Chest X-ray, PA view. Patient: 56 years old, sex M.
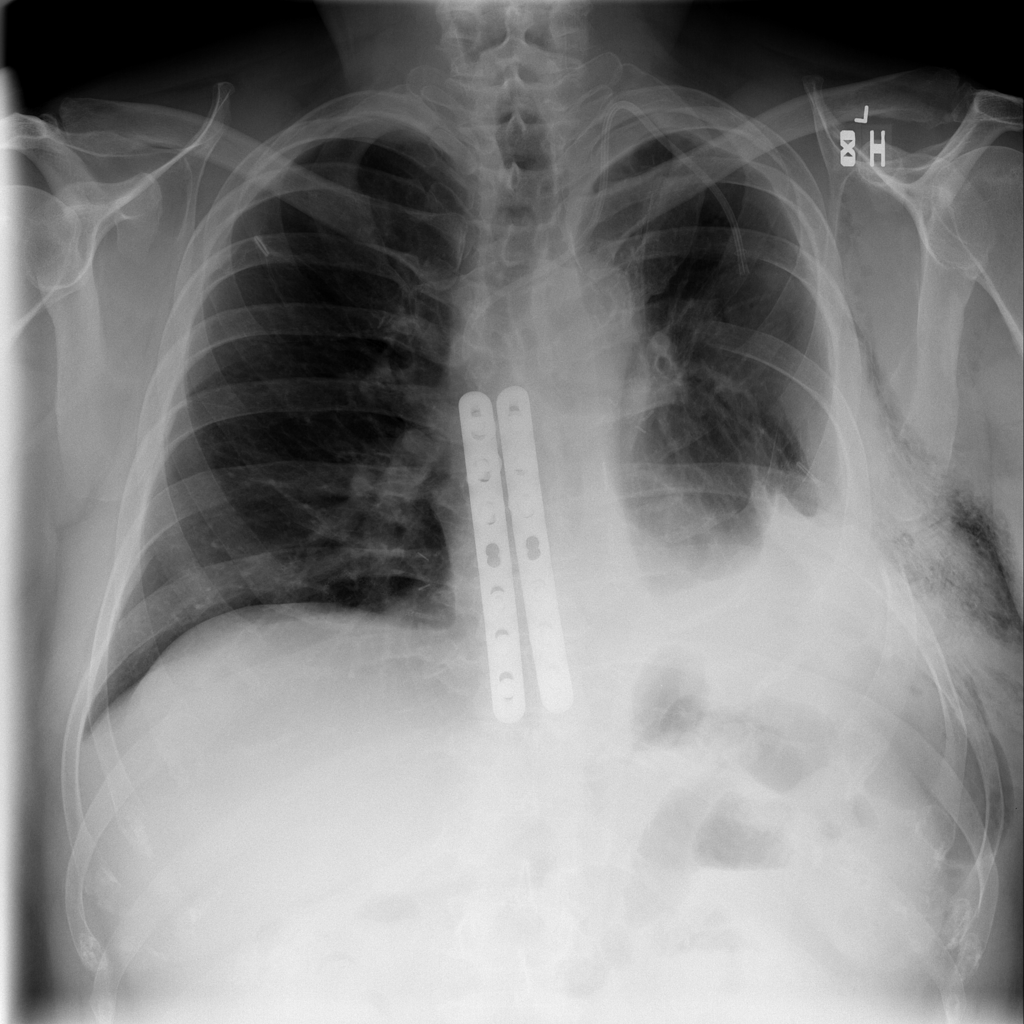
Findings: Emphysema